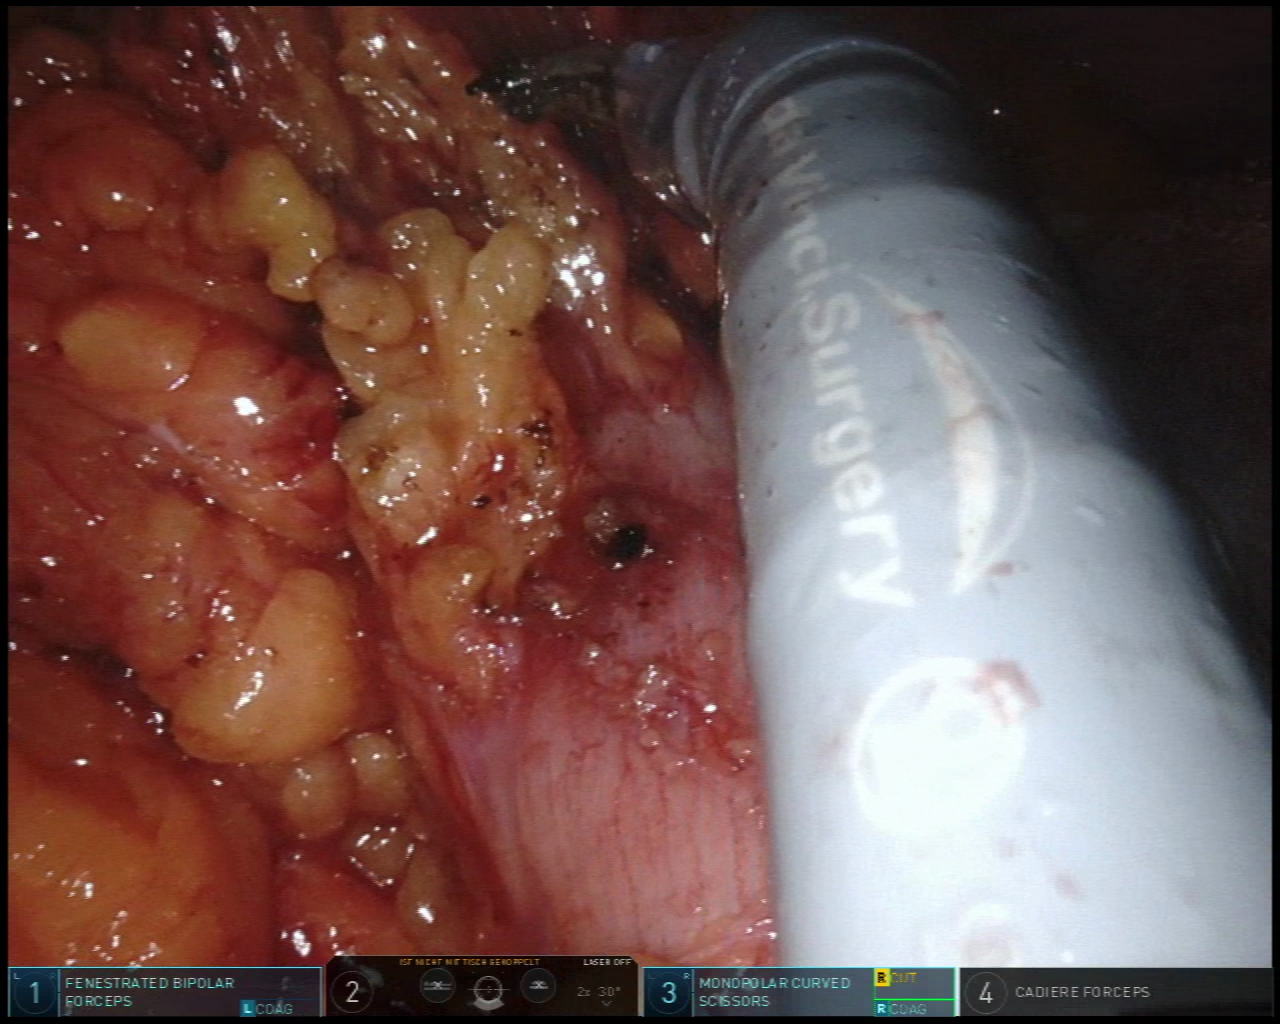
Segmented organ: stomach
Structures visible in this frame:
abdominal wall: yes
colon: no
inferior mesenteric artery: no
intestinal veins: no
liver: no
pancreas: no
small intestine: no
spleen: no
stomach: yes
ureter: no
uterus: no
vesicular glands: no